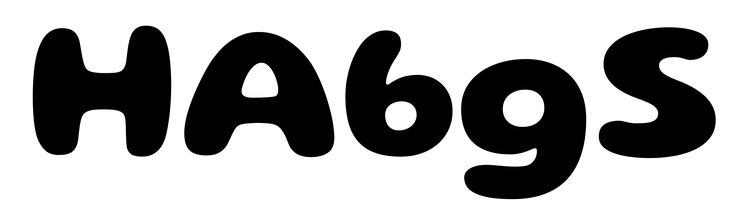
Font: Gluten_Bold